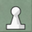
Piece: wP